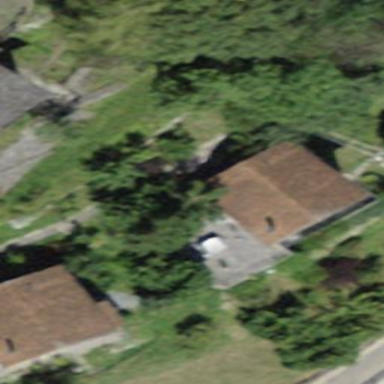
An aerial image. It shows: Detached building.